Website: walmart
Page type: billing-address
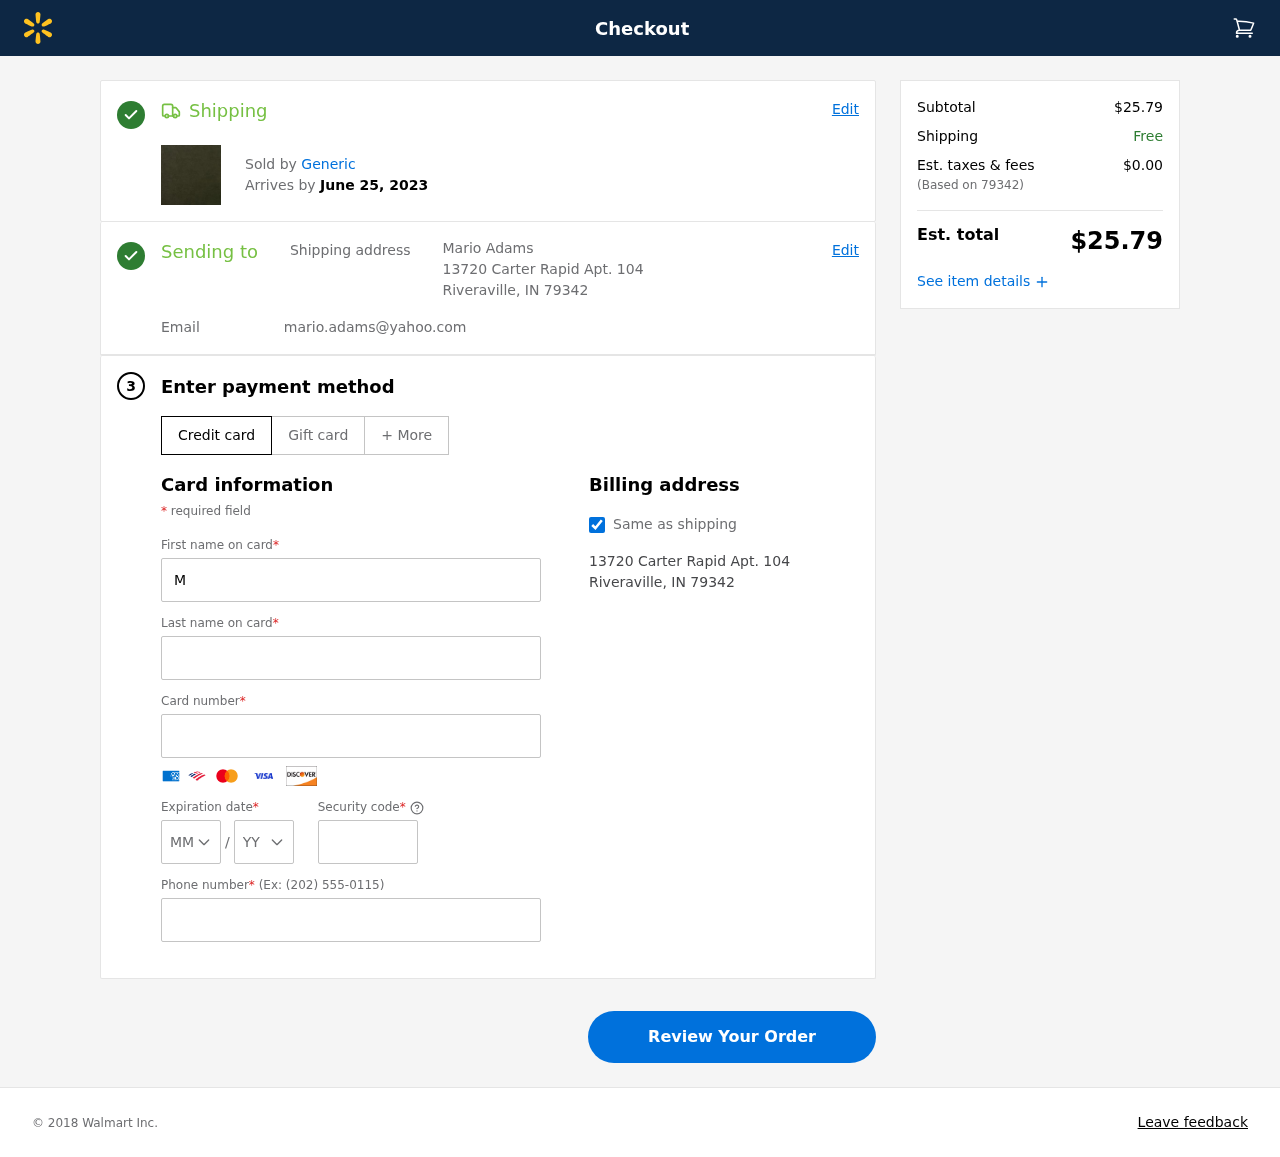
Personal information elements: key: PII_CARD_CVV
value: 828
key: PII_CARD_EXPIRY_MONTH
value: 03
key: PII_CARD_EXPIRY_YEAR
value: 29
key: PII_CARD_NUMBER
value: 5314 6461 0429 9532
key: PII_CITY_STATE_ZIP
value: Riveraville, IN 79342
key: PII_EMAIL
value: mario.adams@yahoo.com
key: PII_FIRSTNAME
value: Mario
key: PII_FULLNAME
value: Mario Adams
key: PII_LASTNAME
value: Adams
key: PII_PHONE
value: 8354586691
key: PII_POSTCODE
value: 79342
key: PII_STREET
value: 13720 Carter Rapid Apt. 104
Product elements: key: PRODUCT1_BRAND
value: Generic
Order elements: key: ORDER_DELIVERY_DATE
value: June 25, 2023
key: ORDER_SUBTOTAL
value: $25.79
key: ORDER_TAX
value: $0.00
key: ORDER_TOTAL
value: $25.79